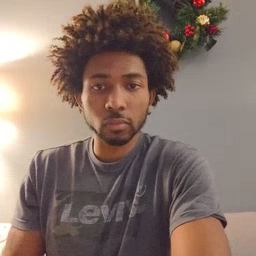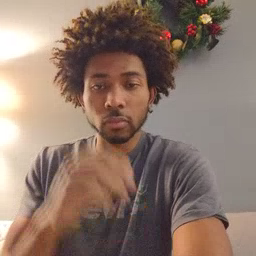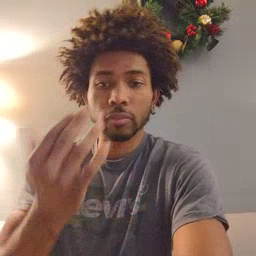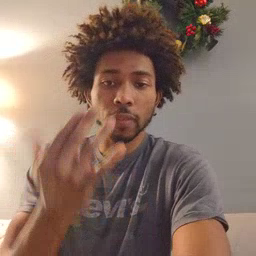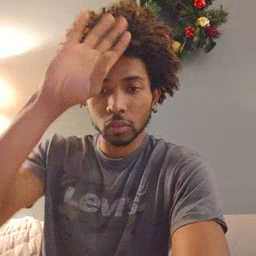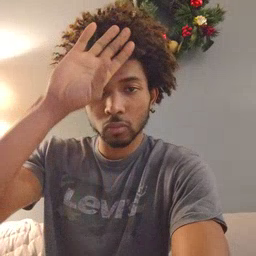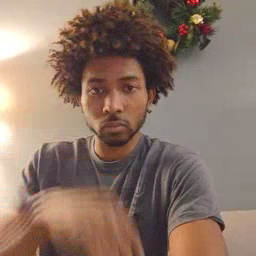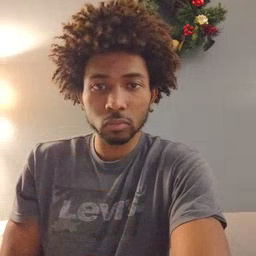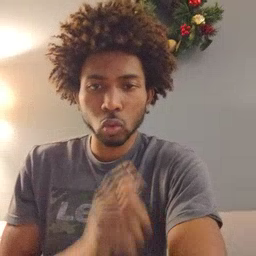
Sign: fireman